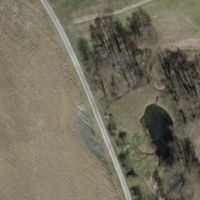
EUNIS habitat code: 45
Species observed at this site:
Lysimachia vulgaris